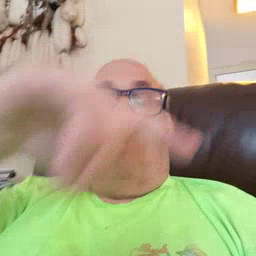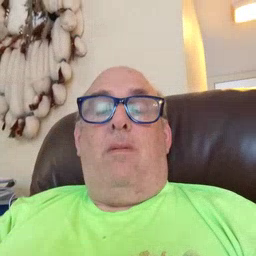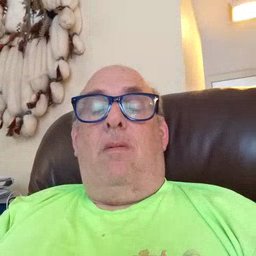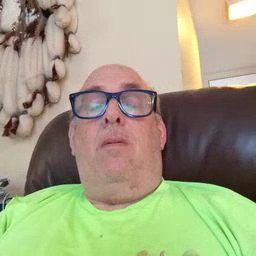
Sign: airplane